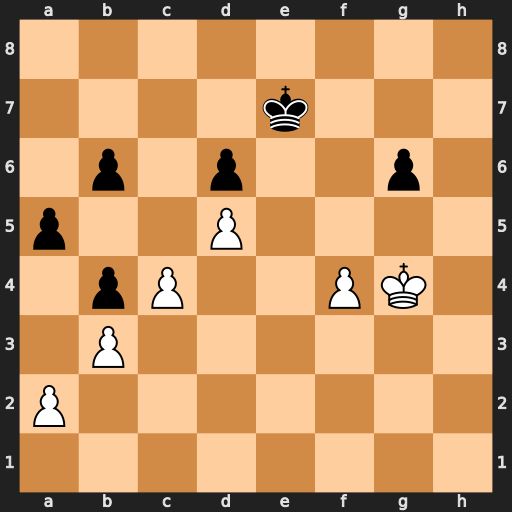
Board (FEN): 8/4k3/1p1p2p1/p2P4/1pP2PK1/1P6/P7/8
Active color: w
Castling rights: -
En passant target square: -
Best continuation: Kg5 Kf7 f5 gxf5 Kxf5 b5 cxb5